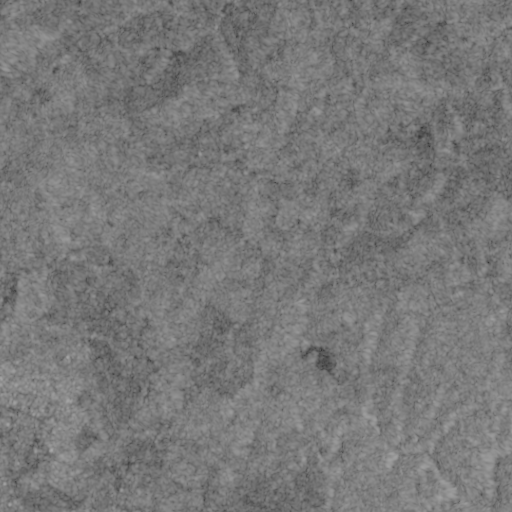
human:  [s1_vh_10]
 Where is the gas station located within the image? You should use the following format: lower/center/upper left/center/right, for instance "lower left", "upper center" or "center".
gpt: The gas station is located in the lower left of the image.
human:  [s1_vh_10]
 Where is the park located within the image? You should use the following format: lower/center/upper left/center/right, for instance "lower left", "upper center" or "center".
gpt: The park is located in the lower left of the image.
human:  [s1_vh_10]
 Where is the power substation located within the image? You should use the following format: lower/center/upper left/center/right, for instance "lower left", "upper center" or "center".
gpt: The power substation is located in the lower left of the image.
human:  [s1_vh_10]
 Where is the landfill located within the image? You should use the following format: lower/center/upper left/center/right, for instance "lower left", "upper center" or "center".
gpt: There is no landfill in the image.

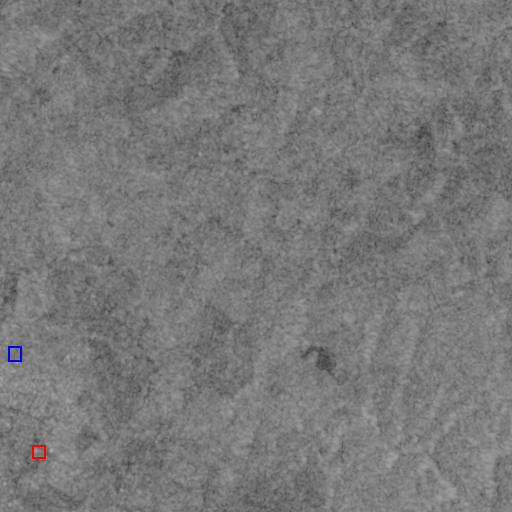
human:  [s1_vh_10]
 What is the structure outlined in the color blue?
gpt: The structure outlined in blue is a park.
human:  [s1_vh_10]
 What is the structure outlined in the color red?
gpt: The structure outlined in red is a power substation.
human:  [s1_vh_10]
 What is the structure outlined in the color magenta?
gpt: There is no magenta outline.